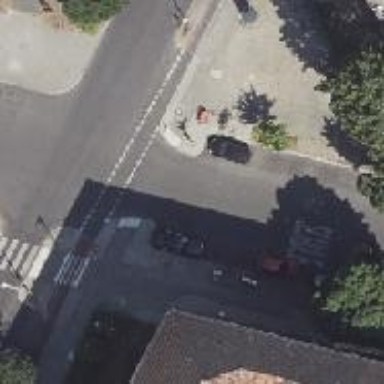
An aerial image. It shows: Asphalt footpath with unmarked crossing.